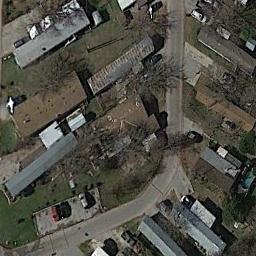
Label: residential